Question: Below is the code of my graph and problem is it doesn't show first label on the x-axis. I have tried all the options like showFirstLabel and startOnTick set to true. Still not showing.
'''
var my_chart = {
chart: {
renderTo: 'divSigninGraph',
marginTop: 5,
fontFamily: 'Arial,Helvetica,sans-serif',
zoomType: 'xy'
},
credits: {
enabled: false
},
title: {
style: {
display: 'none'
}
},
legend: {
enabled: false
},
exporting: {
enabled: false
},
plotOptions: {
series: {
animation: {
duration: 3000
}
}
},
series: [
{
type: 'line',
name: 'Your Progress',
color: '#27aae2',
data: [7, 0, 1, 19, 50, 5, 0, 0, 0, 2, 2, 6, 2, 0, 1, 1, 0, 0, 9, 0, 0, 7, 9, 2, 9, 0, 0, 0, 0, 0, 1]
}
],
xAxis: {
startOnTick:true,
showFirstLabel: true,
endOnTick : true,
showLastLabel:true,
categories: ['Jun 24', 'Jun 25', 'Jun 26', 'Jun 27', 'Jun 28', 'Jun 29', 'Jun 30', 'Jul 1', 'Jul 2', 'Jul 3', 'Jul 4', 'Jul 5', 'Jul 6', 'Jul 7', 'Jul 8', 'Jul 9', 'Jul 10', 'Jul 11', 'Jul 12', 'Jul 13', 'Jul 14', 'Jul 15', 'Jul 16', 'Jul 17', 'Jul 18', 'Jul 19', 'Jul 20', 'Jul 21', 'Jul 22', 'Jul 23', 'Jul 24'],
labels: {
align: 'right',
rotation: -90,
step: 30,
style: {
font: 'normal 9px Arial'
}
}
},
yAxis: {
title: {
text: null
},
labels: {
enabled: false
}
}
};
new Highcharts.Chart(my_chart);
'''

Any idea?
Thank you.
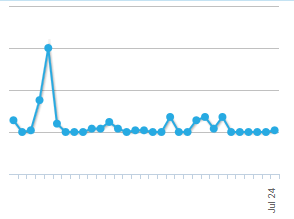
Answer: For me it works properly: 'jsfiddle.net/FhhaK/2/'
Mae sure you have latest version of Highcharts.